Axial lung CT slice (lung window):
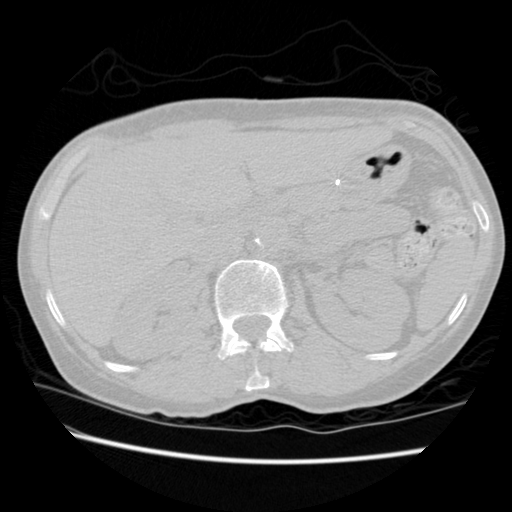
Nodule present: no